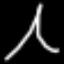
Label: The Eiffel Tower